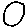
Label: circle